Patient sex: M
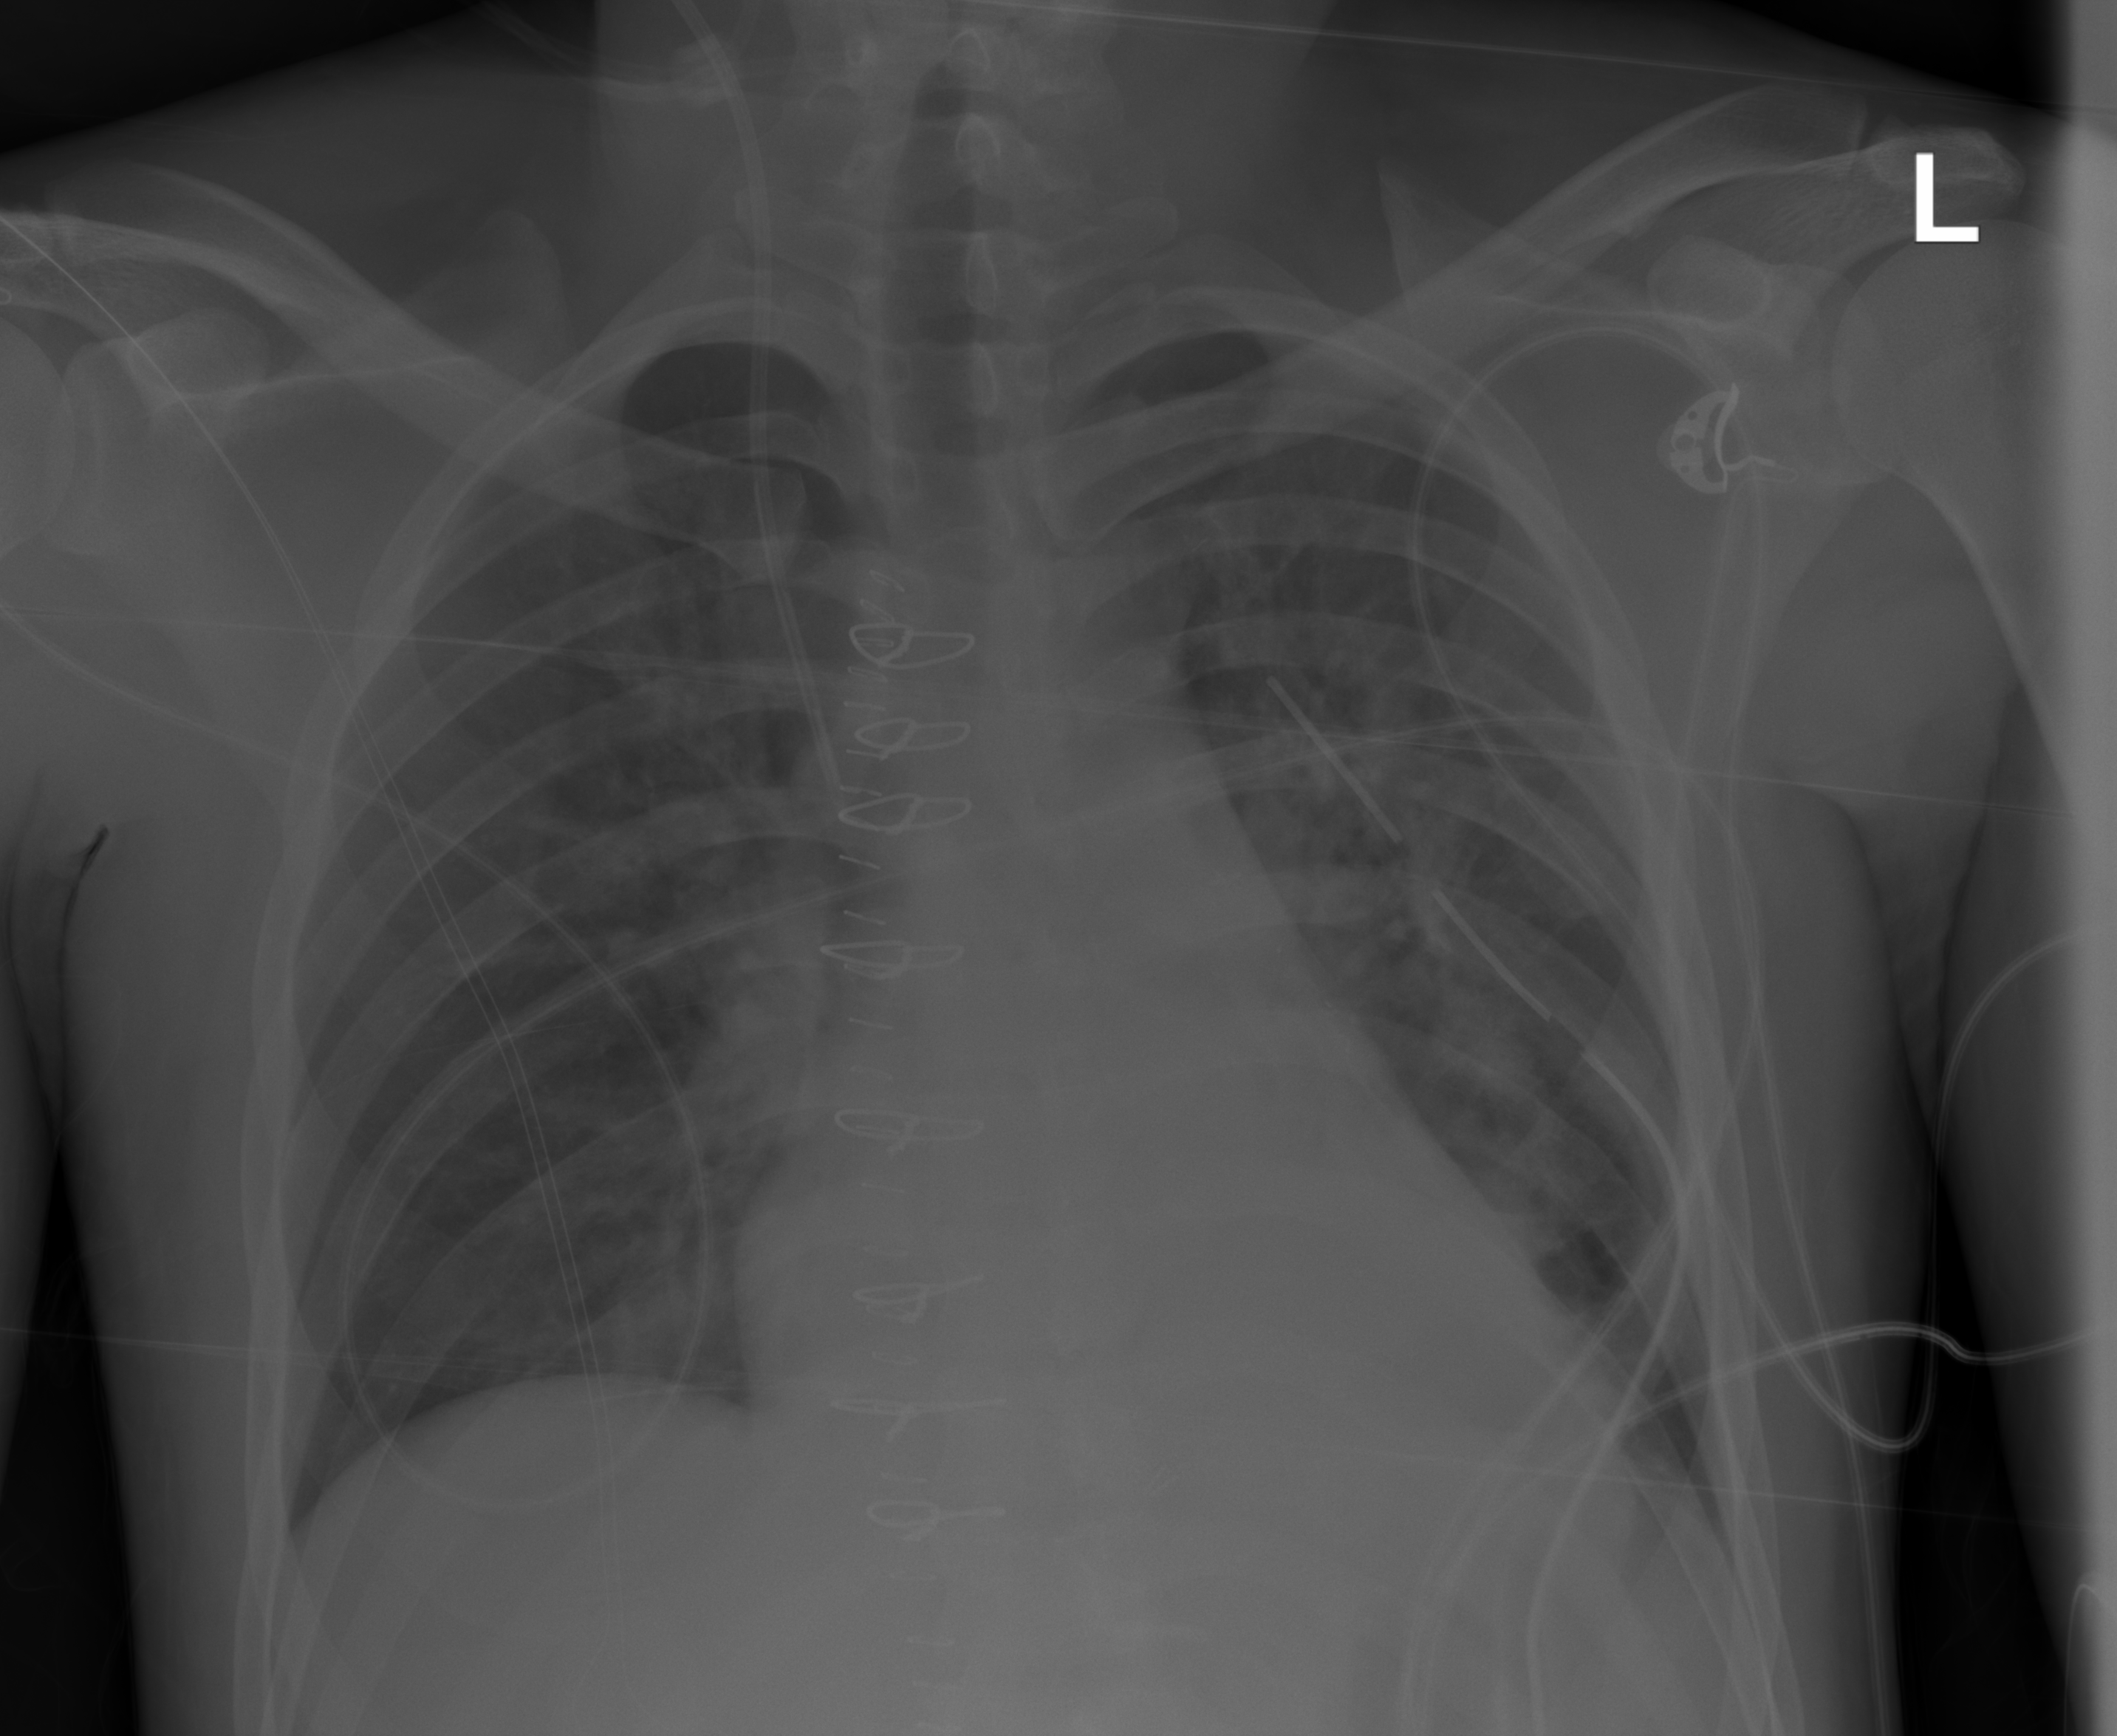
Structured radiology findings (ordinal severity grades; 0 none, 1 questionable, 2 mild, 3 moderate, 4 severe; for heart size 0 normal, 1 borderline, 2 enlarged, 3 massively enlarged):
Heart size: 0
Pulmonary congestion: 2
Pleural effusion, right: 0
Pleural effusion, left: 0
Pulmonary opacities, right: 2
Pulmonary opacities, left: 2
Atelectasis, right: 0
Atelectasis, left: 0